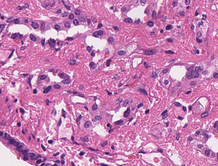
Tumor epithelial tissue: yes
Tumor-associated stroma tissue: yes
Normal tissue: no